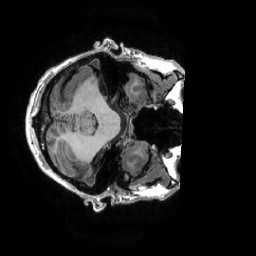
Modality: T1w
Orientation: axial
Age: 31
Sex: male
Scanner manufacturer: ge
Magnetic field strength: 3 T
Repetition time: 0.0073 s
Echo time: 0.003 s